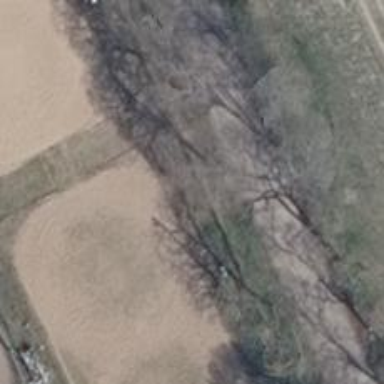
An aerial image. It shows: Row of broadleaved trees.